Current action and preconditions to check: path_clear

Your task: For each precondition in the list above, predict whether it will hold at this action.

Consider the current scene as observed from the mobile robot's camera, and analyze the predicted future states of all dynamic agents (e.g., people, animals, vehicles, or any moving entities) within the NEXT SECOND.

IMPORTANT: Only answer "very likely" if you are absolutely certain—based on strong, clear evidence—that a dynamic agent will violate the precondition in the predicted future state. Do NOT answer "very likely" for unlikely, ambiguous, or low-probability risks.

Ask yourself for each precondition: Is there a high probability, with clear and convincing evidence, that the predicted future states of any dynamic agent will interfere with the predicted future state of the currently executing action within the NEXT SECOND, causing that precondition to fail?

Assess the risk level based on these predictions. Use "likely" or "very likely" if motions create a clear risk of interference.

Use "neutral" or "improbable" if agents are nearby but their predicted paths are clearly diverging or non-conflicting.

Failure Risk Categories: "very improbable", "improbable", "neutral", "likely", "very likely"

Answer Format: Output ONLY the probability_of_failure value from these categories: "very improbable", "improbable", "neutral", "likely", "very likely"

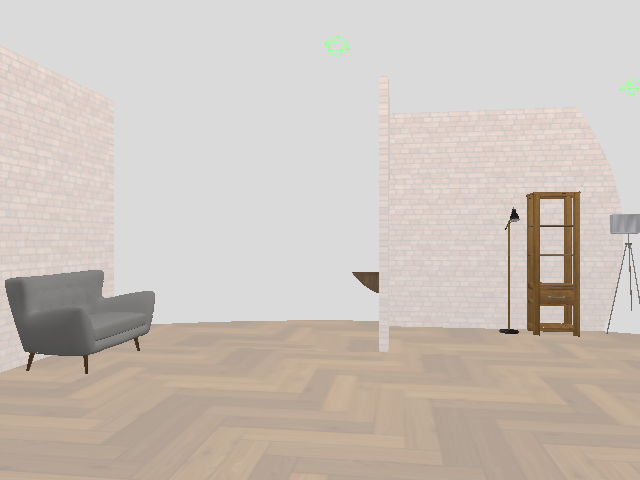

Answer: very improbable